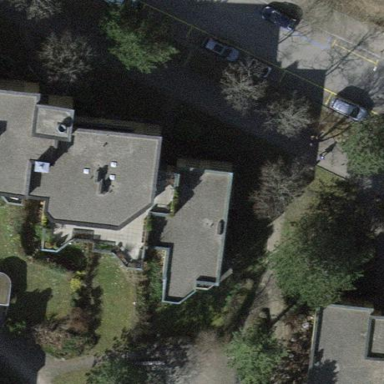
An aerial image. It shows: Flat-roofed building.